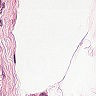
Metastatic tissue present: no